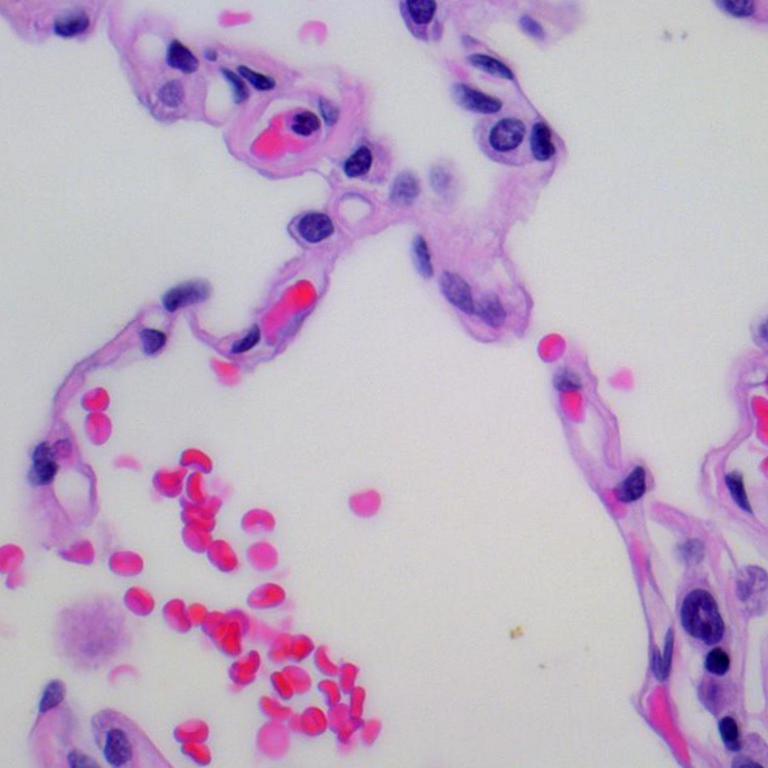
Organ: lung
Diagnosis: benign